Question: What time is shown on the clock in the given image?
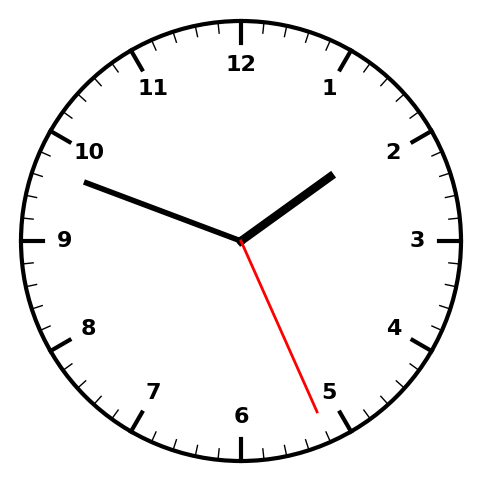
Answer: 01:48:26